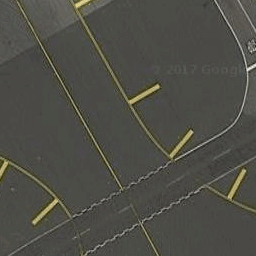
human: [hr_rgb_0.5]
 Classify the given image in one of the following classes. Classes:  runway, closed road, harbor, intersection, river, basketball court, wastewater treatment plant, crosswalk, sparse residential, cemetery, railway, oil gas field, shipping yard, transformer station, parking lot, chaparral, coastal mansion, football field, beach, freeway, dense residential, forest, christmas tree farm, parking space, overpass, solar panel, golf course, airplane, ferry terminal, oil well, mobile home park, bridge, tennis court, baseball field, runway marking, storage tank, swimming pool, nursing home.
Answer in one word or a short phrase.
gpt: runway marking